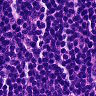
Metastatic tissue present: no